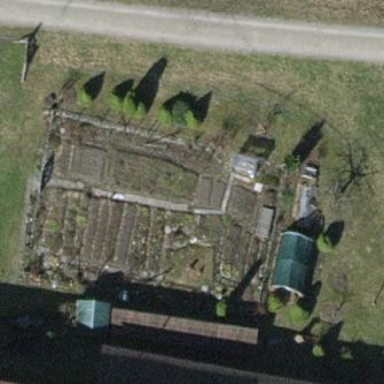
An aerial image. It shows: Allotments area.